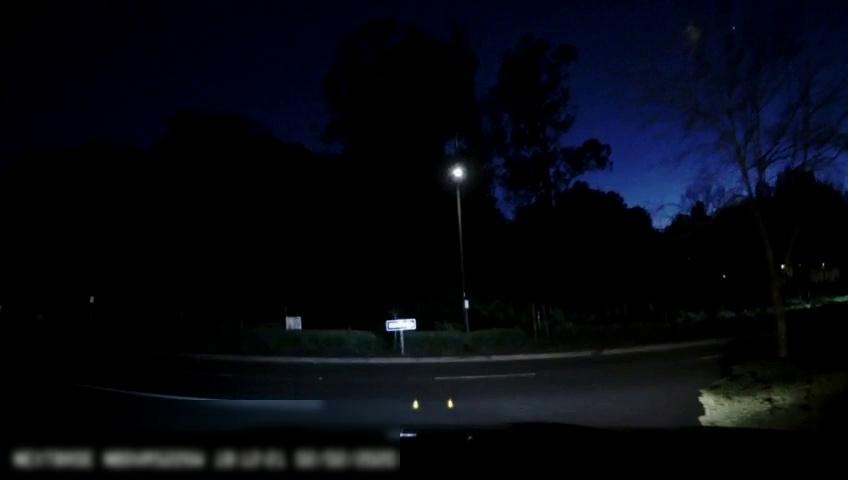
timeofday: Night
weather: Other
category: Drivable Space
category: Lanes | Alternate Lane
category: Lanes | Current Lane
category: Traffic | Signs